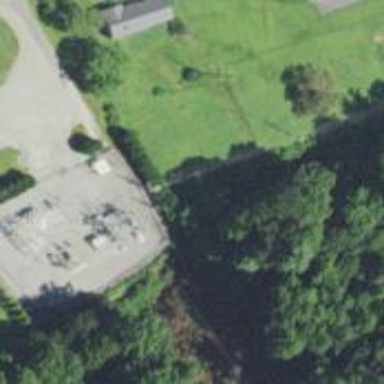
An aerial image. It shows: Distribution level power substation enclosed by fence.